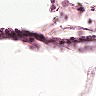
Metastatic tissue present: no